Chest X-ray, PA view. Patient: 40 years old, sex F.
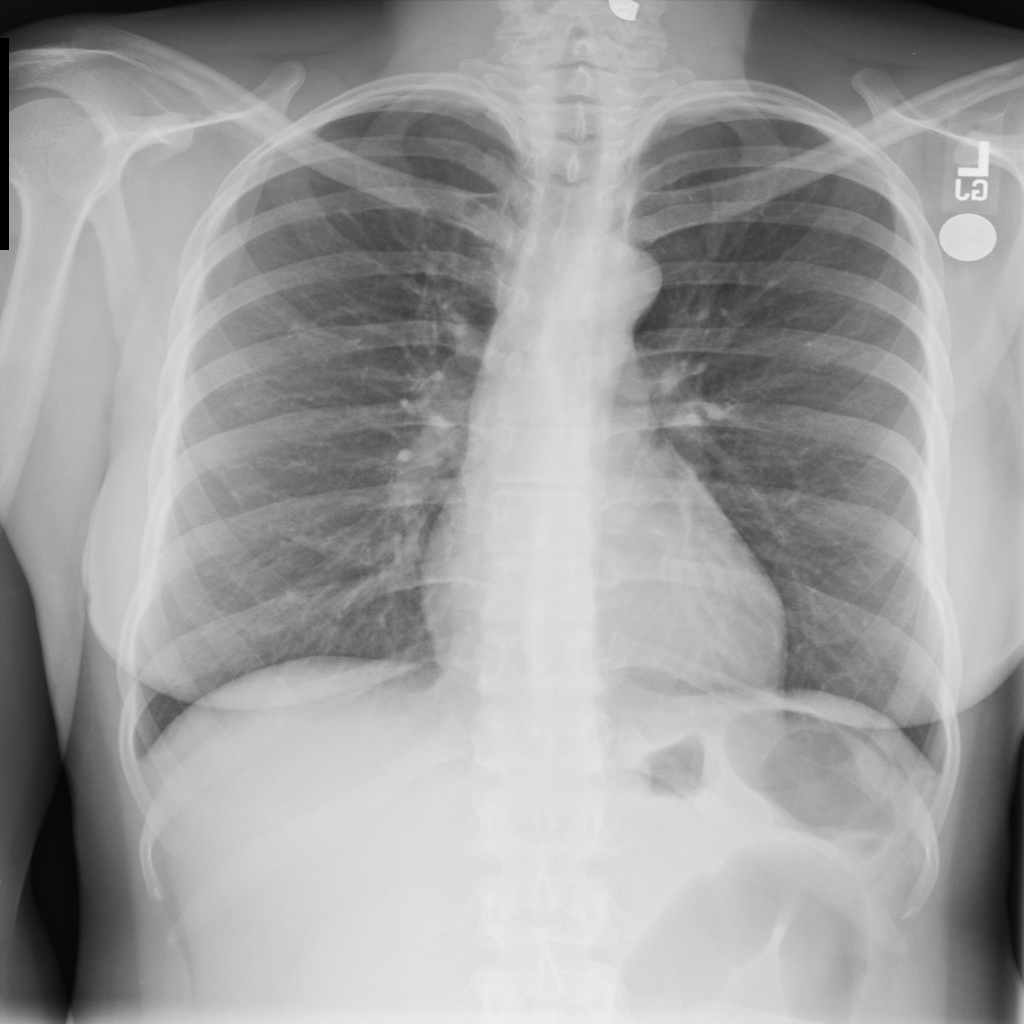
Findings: No Finding